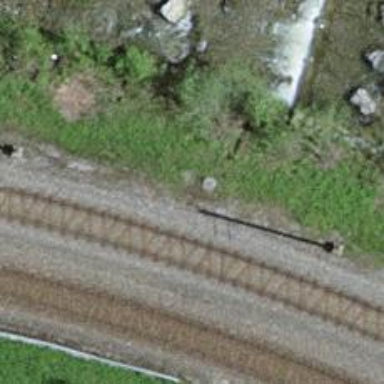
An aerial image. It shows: Siding railway track with electrified contact line.